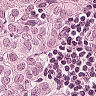
Metastatic tissue present: yes